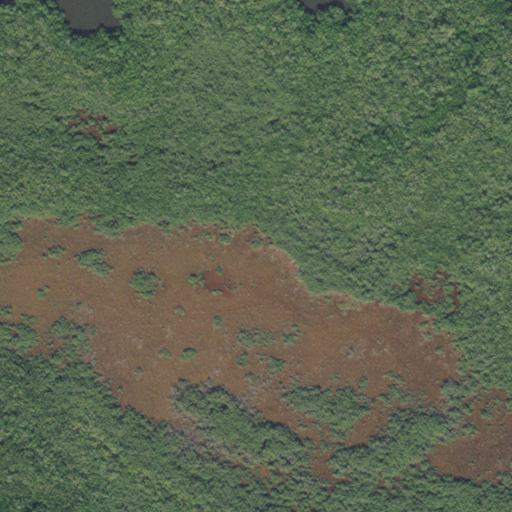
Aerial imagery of island in Florida named York Island containing woody wetlands and herbaceous wetlands